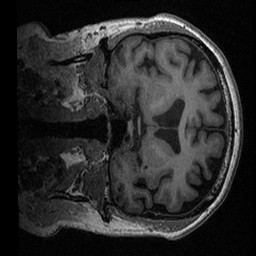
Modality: T1w
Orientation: coronal
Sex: male
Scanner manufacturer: ge
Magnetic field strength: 3 T
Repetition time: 0.0064 s
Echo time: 0.00281 s